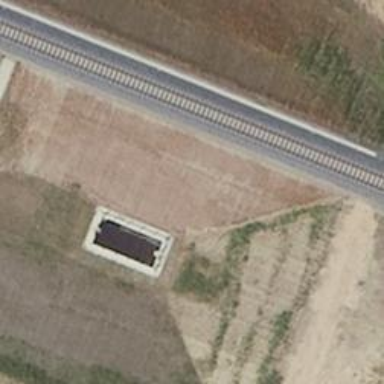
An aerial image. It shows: Tunnel.